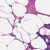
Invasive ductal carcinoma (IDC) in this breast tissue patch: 0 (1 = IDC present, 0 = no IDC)